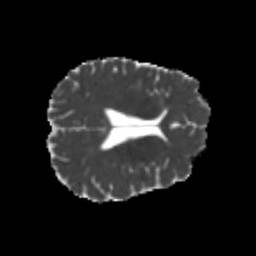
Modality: MD
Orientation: axial
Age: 25
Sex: male
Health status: healthy
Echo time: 0.074 s